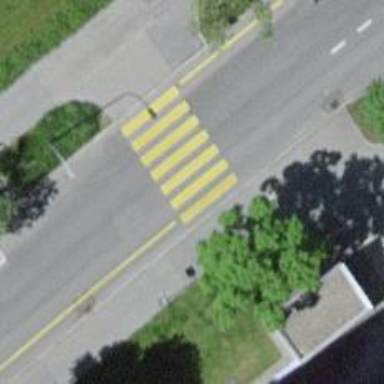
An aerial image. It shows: Marked zebra crossing on the road.